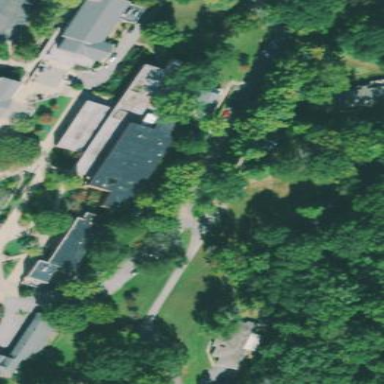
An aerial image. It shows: School building.